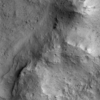
Label: not_dusty